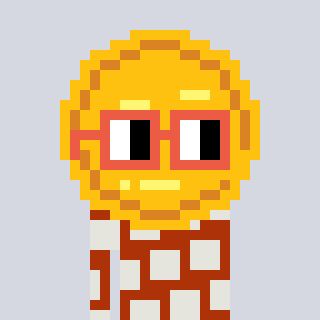
a pixel art character with square orange glasses, a medal-shaped head and a hotbrown-colored body on a cool background